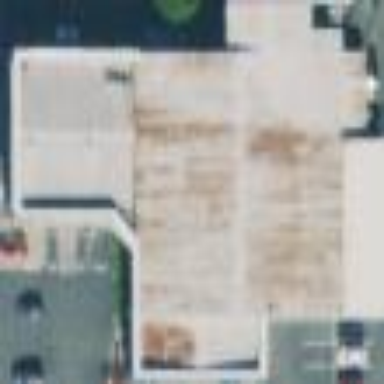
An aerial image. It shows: Building that houses car shop.